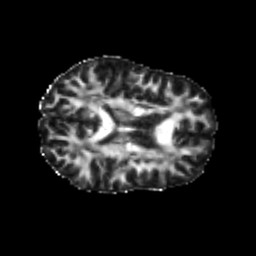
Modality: FA
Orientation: axial
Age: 22
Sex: female
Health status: healthy
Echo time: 0.074 s